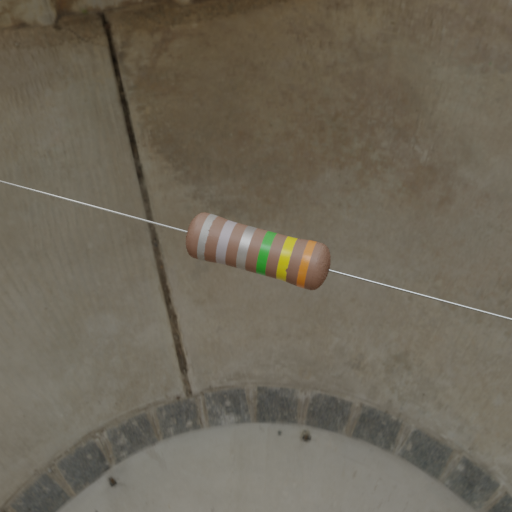
Resistor colour bands (in order): silver, silver, silver, green, yellow, orange